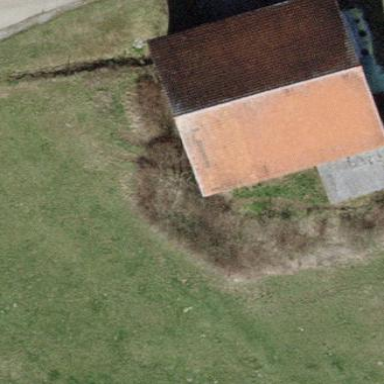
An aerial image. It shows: Shed.